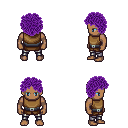
a pixel art fantasy rpg character, male body template, human, dark skin, leather chest armor, metal pants, purple curly afro hairstyle, four views (front, back, left, right), 2x2 character sprite sheet, small pixel art, hard edges, no anti-aliasing